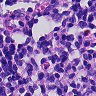
Metastatic tissue present: no